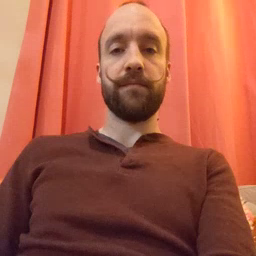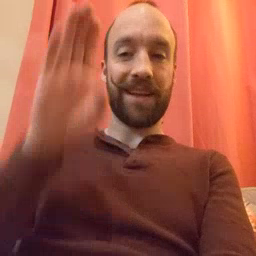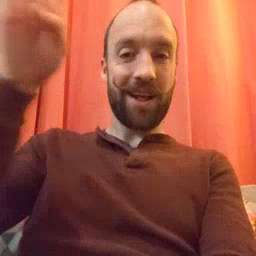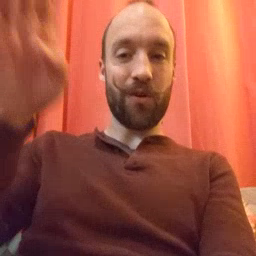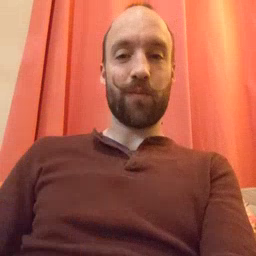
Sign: hello